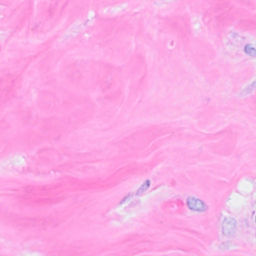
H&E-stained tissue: Breast